Aerial crown-view tile of a tropical tree (Barro Colorado Island, Panama), acquired 20250915:
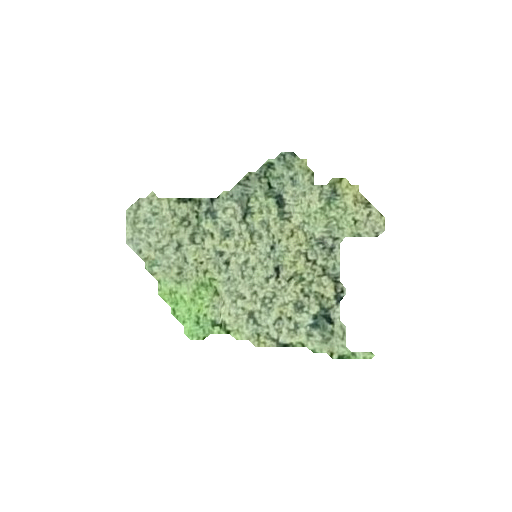
Species: Apeiba tibourbou
GBIF accepted scientific name: Apeiba tibourbou
Crown area: 46.939 m²